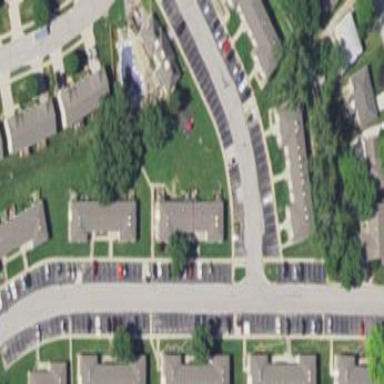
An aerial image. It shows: Street-side parking area with paved surface. The parking spaces are oriented parallel to the road.